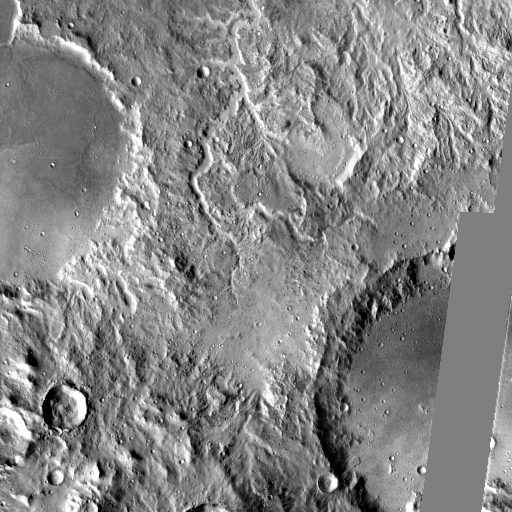
Crater classes present: Background, Other, Layered, Buried, Secondary